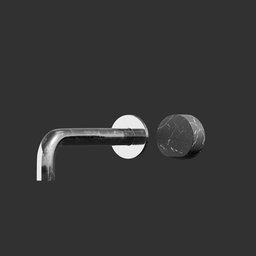
Label: appliances